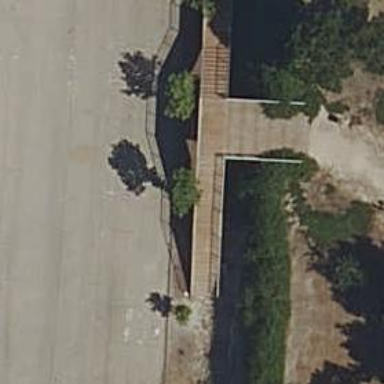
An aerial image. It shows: Road with steps.